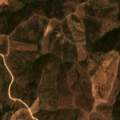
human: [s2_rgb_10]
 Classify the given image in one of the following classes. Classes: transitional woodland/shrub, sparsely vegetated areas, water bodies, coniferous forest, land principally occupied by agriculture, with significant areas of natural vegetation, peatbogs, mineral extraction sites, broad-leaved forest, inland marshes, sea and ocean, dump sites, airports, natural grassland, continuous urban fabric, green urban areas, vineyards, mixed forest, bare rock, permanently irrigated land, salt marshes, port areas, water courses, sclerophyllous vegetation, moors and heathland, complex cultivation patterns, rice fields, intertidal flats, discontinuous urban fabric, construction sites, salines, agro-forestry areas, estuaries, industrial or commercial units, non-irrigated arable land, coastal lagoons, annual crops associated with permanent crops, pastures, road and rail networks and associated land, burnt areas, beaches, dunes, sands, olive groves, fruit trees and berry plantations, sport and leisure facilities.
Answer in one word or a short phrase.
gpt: broad-leaved forest, transitional woodland/shrub